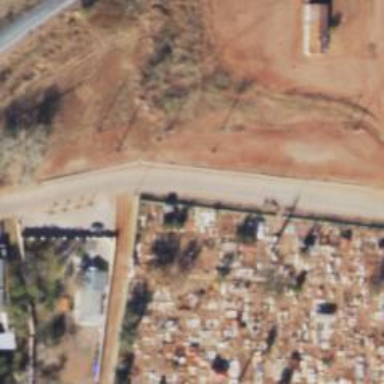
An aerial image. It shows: Alleyway designated as service road.